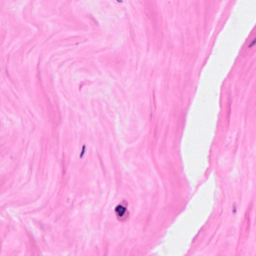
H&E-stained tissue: Breast